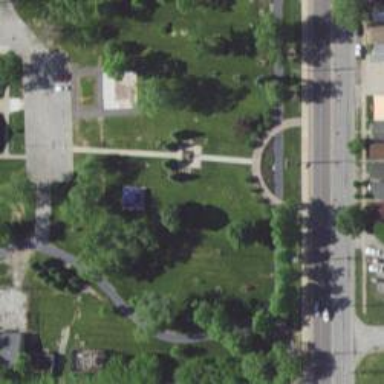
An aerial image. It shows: Historic memorial featuring cannon.